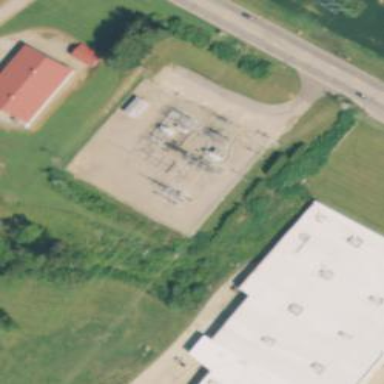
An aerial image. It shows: Power substation surrounded by fence.